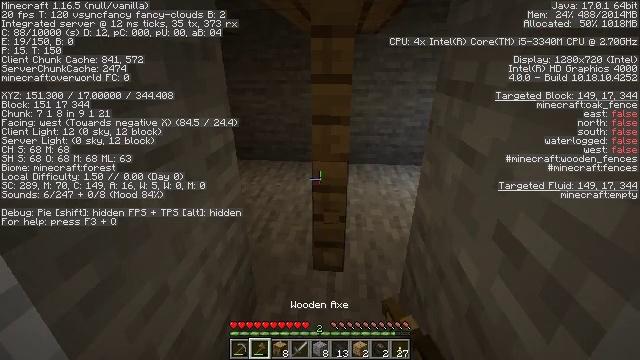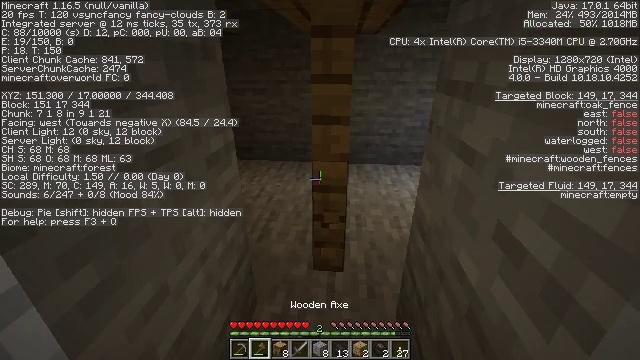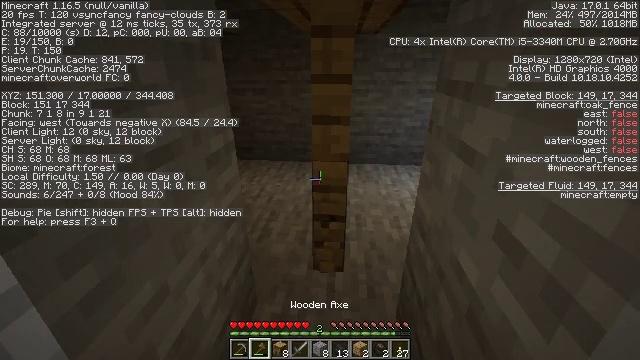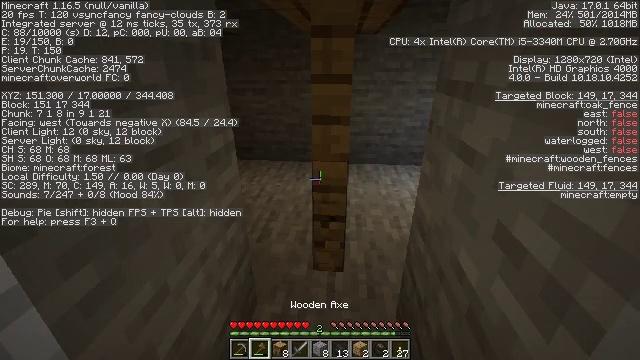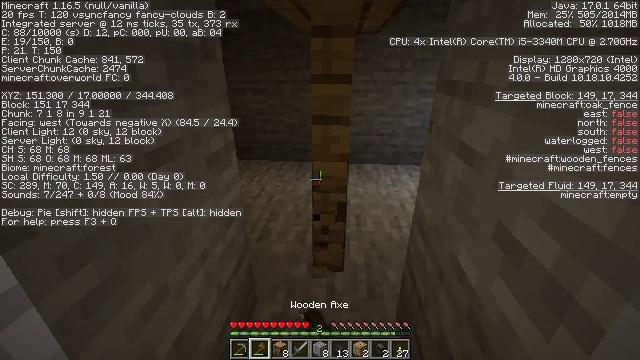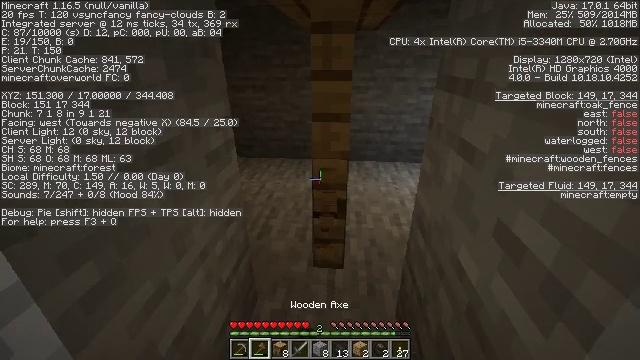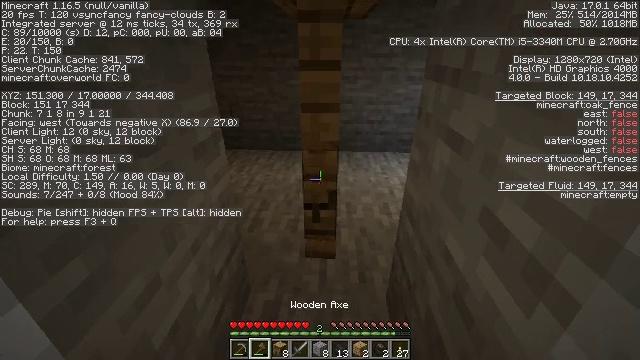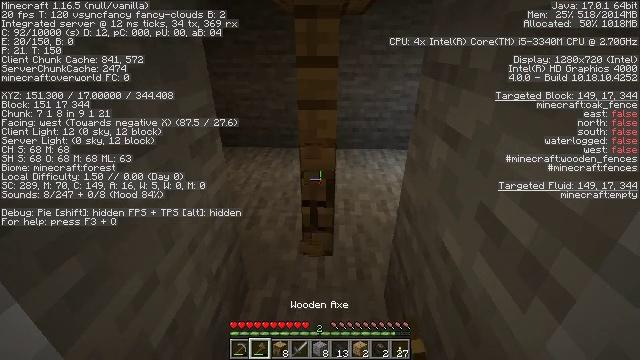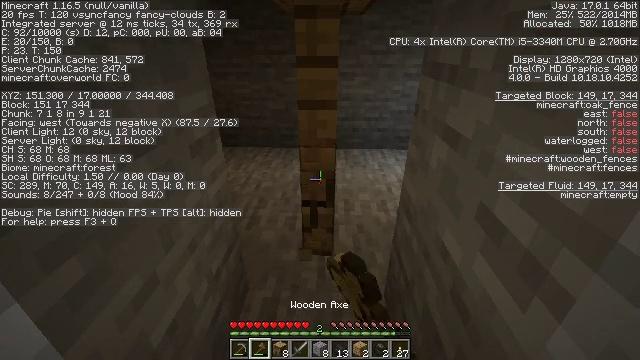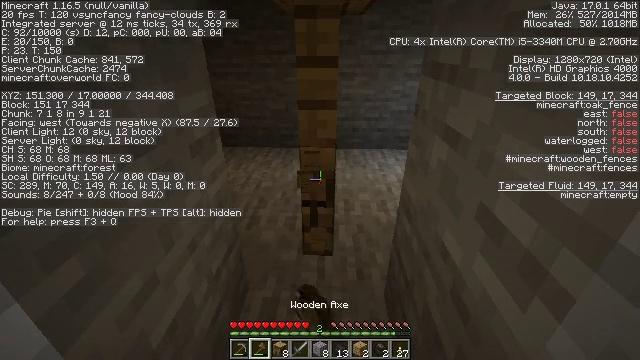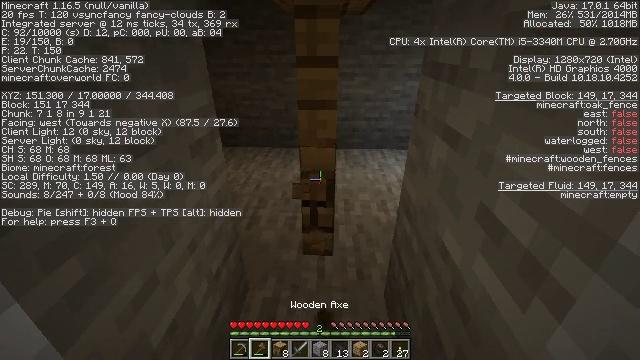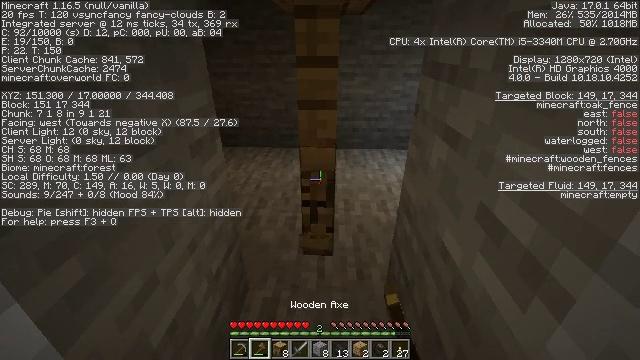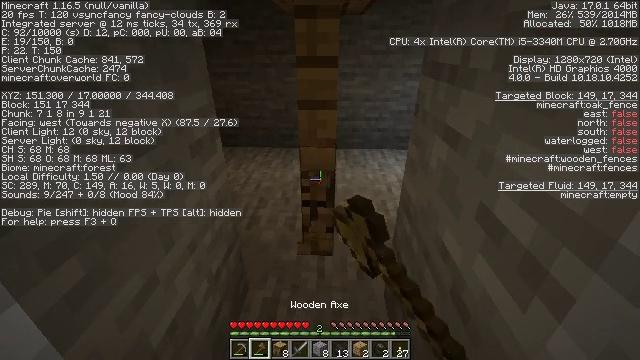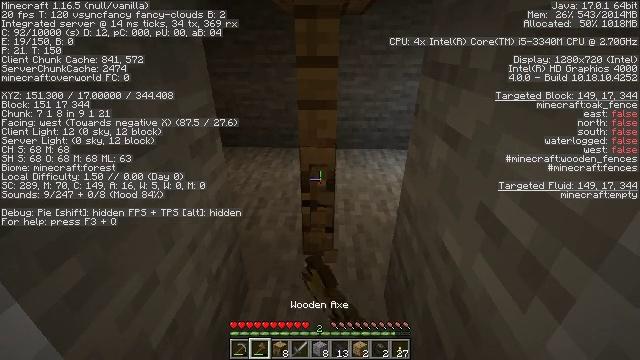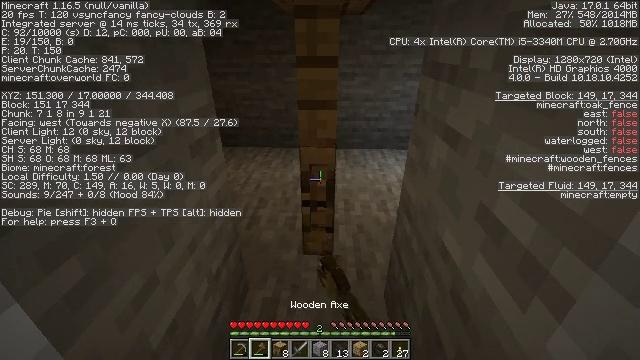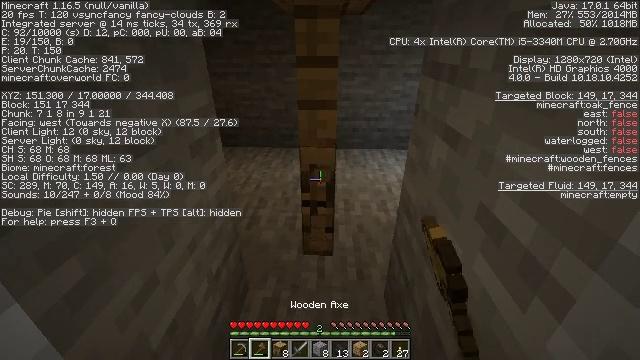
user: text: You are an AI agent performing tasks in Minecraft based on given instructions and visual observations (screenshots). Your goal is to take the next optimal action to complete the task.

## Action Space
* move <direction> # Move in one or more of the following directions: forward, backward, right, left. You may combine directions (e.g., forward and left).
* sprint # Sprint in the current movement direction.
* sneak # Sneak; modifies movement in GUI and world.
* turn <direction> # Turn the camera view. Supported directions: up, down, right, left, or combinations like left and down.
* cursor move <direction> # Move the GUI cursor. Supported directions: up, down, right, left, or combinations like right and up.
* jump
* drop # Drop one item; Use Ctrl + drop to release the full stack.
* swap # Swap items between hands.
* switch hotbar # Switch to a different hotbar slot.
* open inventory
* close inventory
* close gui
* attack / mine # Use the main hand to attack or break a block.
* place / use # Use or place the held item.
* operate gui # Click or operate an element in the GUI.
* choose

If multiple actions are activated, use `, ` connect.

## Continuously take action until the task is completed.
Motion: motion action
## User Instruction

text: Remove the oak fence from its place.
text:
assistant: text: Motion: attack / mine
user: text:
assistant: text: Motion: attack / mine
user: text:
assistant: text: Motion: attack / mine
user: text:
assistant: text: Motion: attack / mine
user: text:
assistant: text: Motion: attack / mine
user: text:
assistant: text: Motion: turn right and down, attack / mine
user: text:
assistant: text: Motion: attack / mine
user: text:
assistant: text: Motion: attack / mine
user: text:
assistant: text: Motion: attack / mine
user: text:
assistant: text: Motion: attack / mine
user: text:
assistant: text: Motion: attack / mine
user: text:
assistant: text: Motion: attack / mine
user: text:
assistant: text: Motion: attack / mine
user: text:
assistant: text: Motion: attack / mine
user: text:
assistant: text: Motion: attack / mine
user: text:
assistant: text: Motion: attack / mine
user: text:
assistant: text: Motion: attack / mine
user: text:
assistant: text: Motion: attack / mine
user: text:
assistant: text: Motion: attack / mine
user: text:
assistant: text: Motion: attack / mine
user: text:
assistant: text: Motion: attack / mine
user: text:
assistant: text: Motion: attack / mine
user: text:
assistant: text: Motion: attack / mine
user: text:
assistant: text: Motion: attack / mine
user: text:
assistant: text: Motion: attack / mine
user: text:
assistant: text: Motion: attack / mine
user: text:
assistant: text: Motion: attack / mine
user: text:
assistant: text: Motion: move forward, attack / mine
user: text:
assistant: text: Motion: move forward, attack / mine
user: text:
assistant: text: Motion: move forward, attack / mine